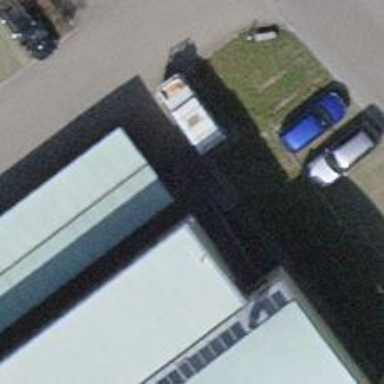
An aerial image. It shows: Surveillance system is in place.